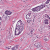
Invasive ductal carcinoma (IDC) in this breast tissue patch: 1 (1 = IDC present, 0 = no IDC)